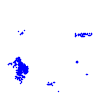
Particle: electron